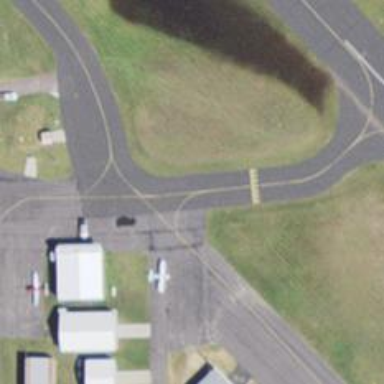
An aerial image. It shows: Image of taxiway at airport.